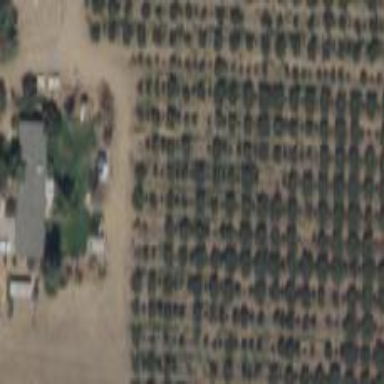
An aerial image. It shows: Orchard.